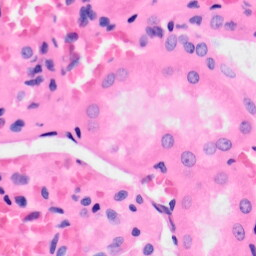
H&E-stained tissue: Kidney